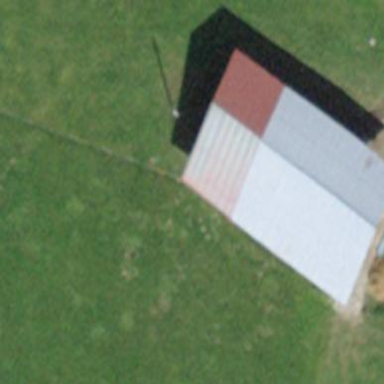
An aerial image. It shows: Cabin.